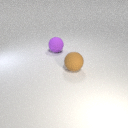
large brown rubber sphere in front of large purple rubber sphere